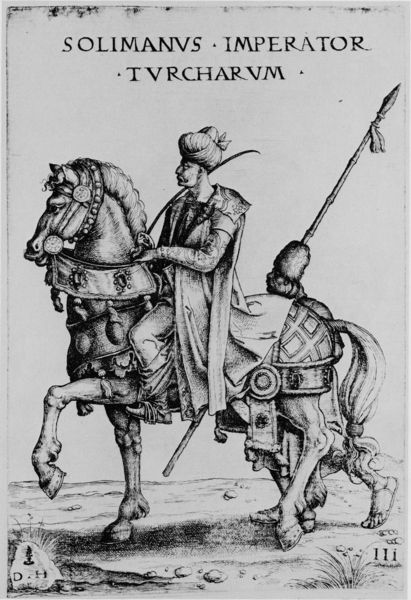
Titel: Bildnis des Sultans Soliman, Herrscher der Türken
Künstler: Daniel Hopfer
Institution: (Seriendruck)
Schlagwörter: fuß, hand, himmel, kampf, kopf, mann, schatten, umhang, weiß, grau, licht, männer, profil, schmuck, schwarz, zeichnung, gras, tier, wiese, muster, bart, diener, falten, mensch, ärmel, bildnis, portrait, porträt, signatur, erde, gehen, boden, auge, gewand, kordeln, mantel, pose, decke, pferd, reiter, hufe, mähne, reiten, sattel, schweif, steigbügel, zaumzeug, bein, holzschnitt, schrift, laufen, grafik, graphik, krieg, kaiser, lanze, inschrift, panzer, buch, orient, orientalisch, druck, radierung, stich, illustration, schwarzweiß, schwert, säbel, text, waffen, soldat, überschrift, herrscher, rüstung, wappen, sklave, nüstern, zaum, speer, dürer, turban, druch, sultan, grazil, trab, kuperstich, helfer, türke, osmane, imperator, knappe, begleiter, kasier, soliman, dh, schwarz druck, solimanus, helebade